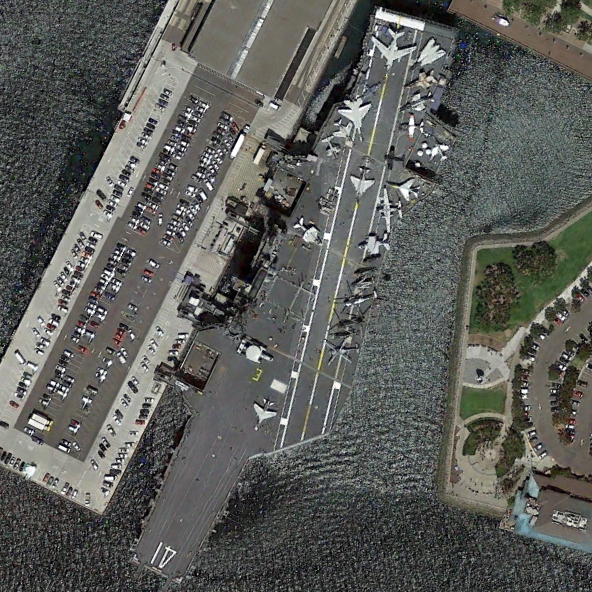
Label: aircraft_carrier